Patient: sex F, age 36
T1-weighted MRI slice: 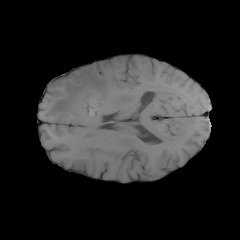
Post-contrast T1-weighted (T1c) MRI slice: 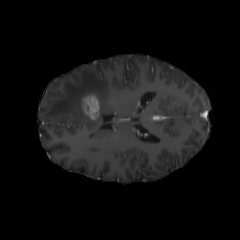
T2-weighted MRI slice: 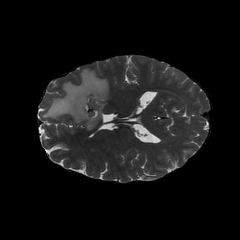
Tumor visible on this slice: yes
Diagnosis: Glioblastoma, IDH-wildtype
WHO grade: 4